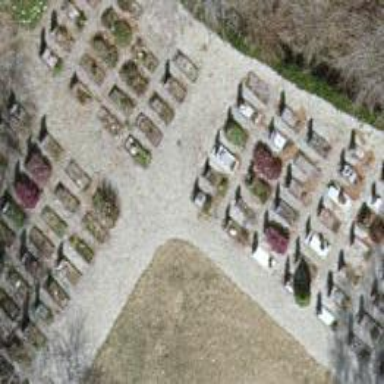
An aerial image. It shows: Cemetery.